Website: slack
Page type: billing-address
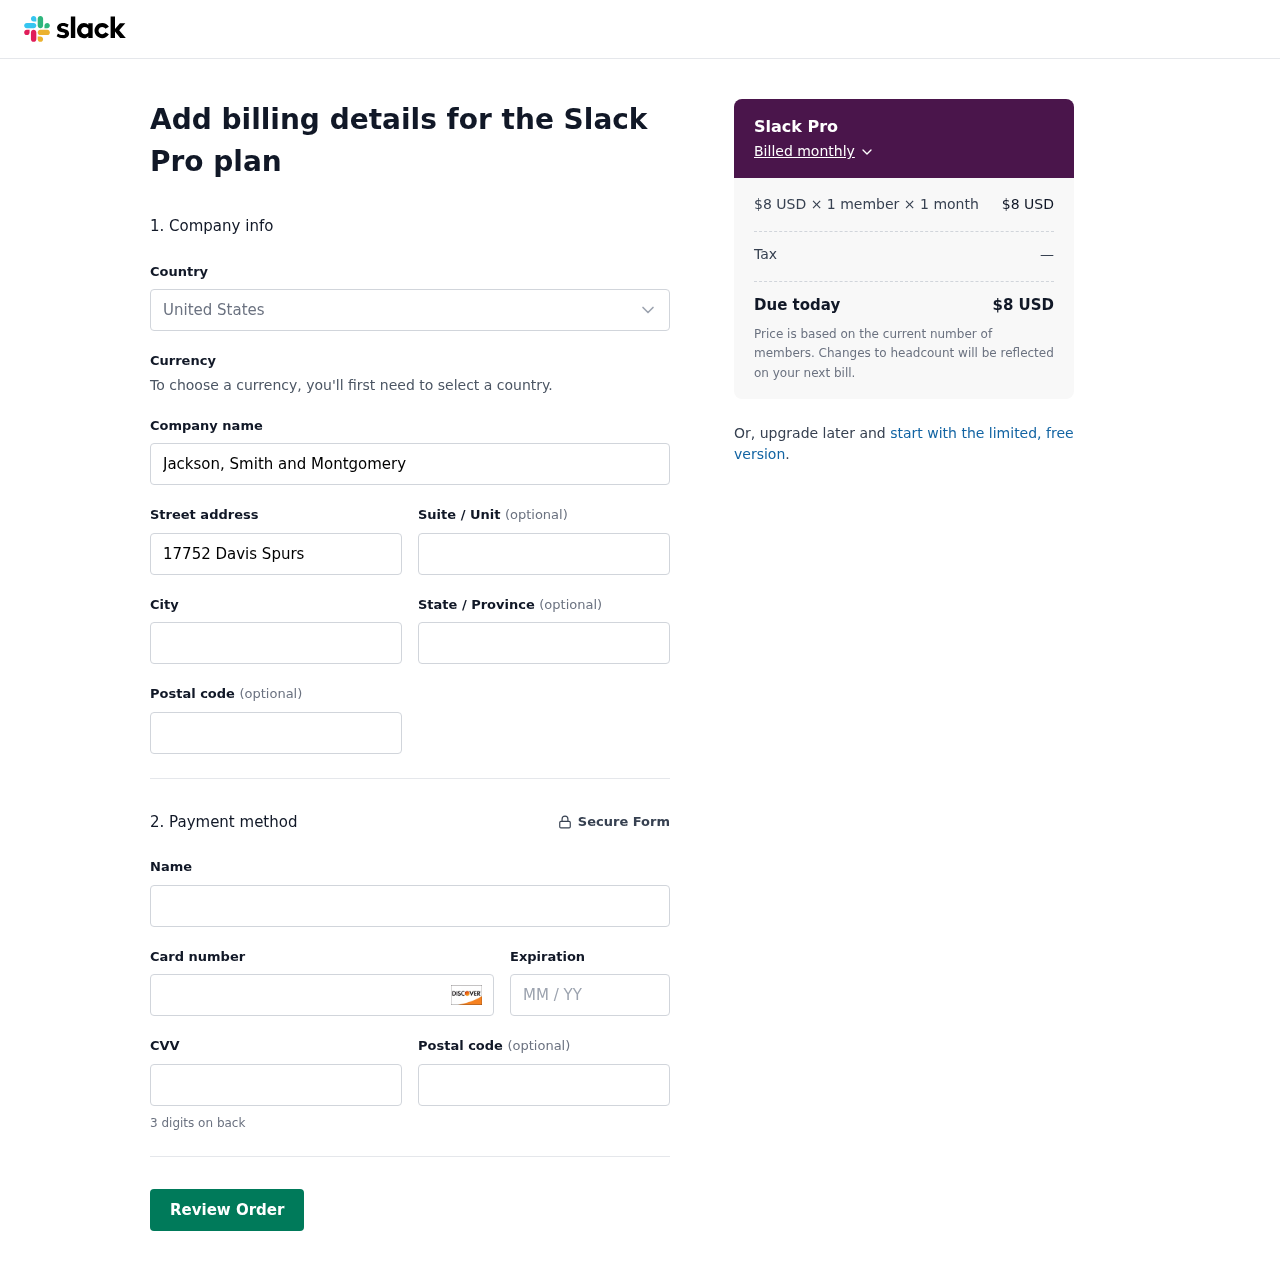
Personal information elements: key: PII_CARD_CVV
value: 325
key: PII_CARD_EXPIRY
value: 12/30
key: PII_CARD_NUMBER
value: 6589 2006 7068 2055
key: PII_CITY
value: South Cassandraborough
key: PII_COMPANY
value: Jackson, Smith and Montgomery
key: PII_COUNTRY
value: United States
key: PII_FULLNAME
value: Peter Kennedy
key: PII_POSTCODE
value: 35633
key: PII_POSTCODE2
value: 87832
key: PII_STATE
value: Maine
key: PII_STREET
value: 17752 Davis Spurs Apt. 615
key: PII_STREET2
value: Apt. 596
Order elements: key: ORDER_PLAN_PRICE
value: $8 USD
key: ORDER_NUM_MEMBERS
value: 1 member
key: ORDER_NUM_MONTHS
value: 1 month
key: ORDER_SUBTOTAL
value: $8 USD
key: ORDER_TAX
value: —
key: ORDER_TOTAL
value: $8 USD